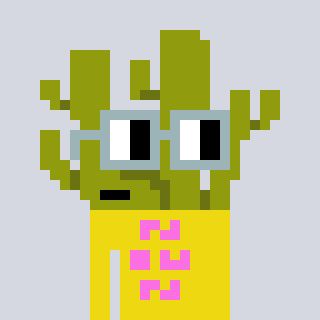
a pixel art character with square dark gray glasses, a cactus-shaped head and a yellow-colored body on a cool background